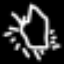
Label: diamond